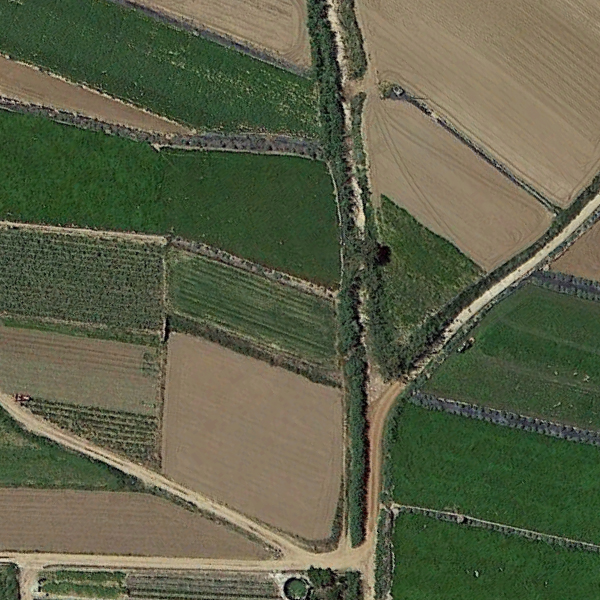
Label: Farmland